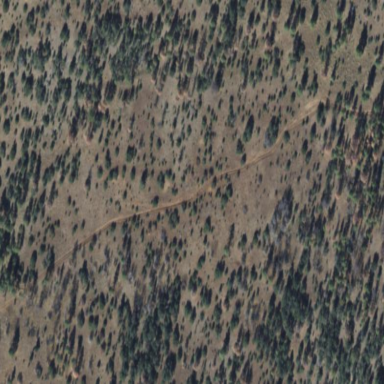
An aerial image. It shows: Area covered in scrub vegetation.